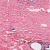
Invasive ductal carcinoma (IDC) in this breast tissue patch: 0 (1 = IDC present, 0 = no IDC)